Question: This morning I have been experiencing an issue with Android Studio, whenever I open it I am getting the following error.
I have tried removing Android Studio and getting a clean install. Removing all the preference folders. Removing and re-downloading my project's repository. Creating a new project. All of these still end with this error showing up. No mater how high I increase the memory it is still getting this issue.
I have checked the Activity Monitor and it is actually only using 524mb of memory. Does anyone have any suggestions?
The next thing I'm going to try is using an older version of Android studios. Apart from that I'm not sure what else to do beside a clean install of the OS and hope for the best.
Couldn't work out a way of fixing this, and had to perform a clean reinstall of OSX.
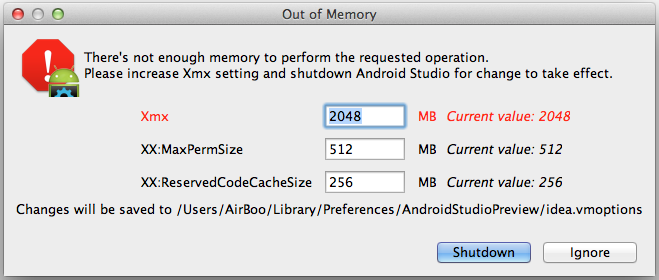
Answer: I was fighting with this problem today for a few hours and ended up trying File -> Invalidate Caches / Restart... and chose the Invalidate/Restart option. Seems to have fixed the Out of Memory error.
Don't know if that will work for you at a later time, but hopefully it helps.